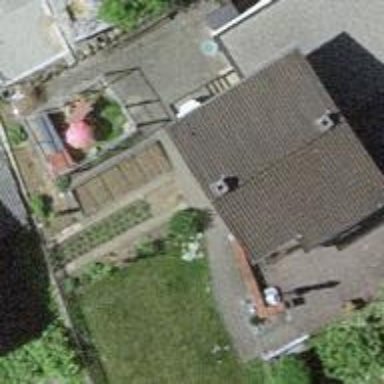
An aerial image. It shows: Detached building.